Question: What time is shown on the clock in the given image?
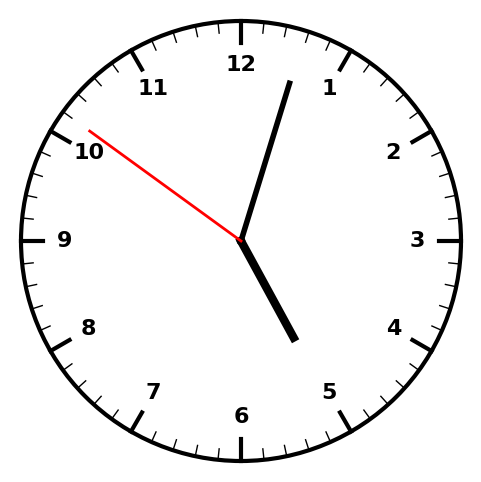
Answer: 05:02:51